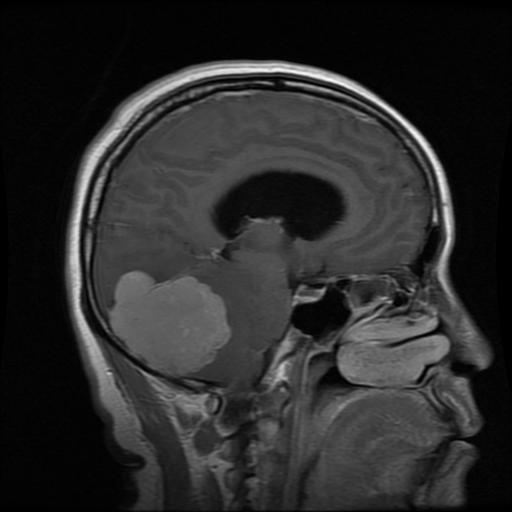
Label: meningioma